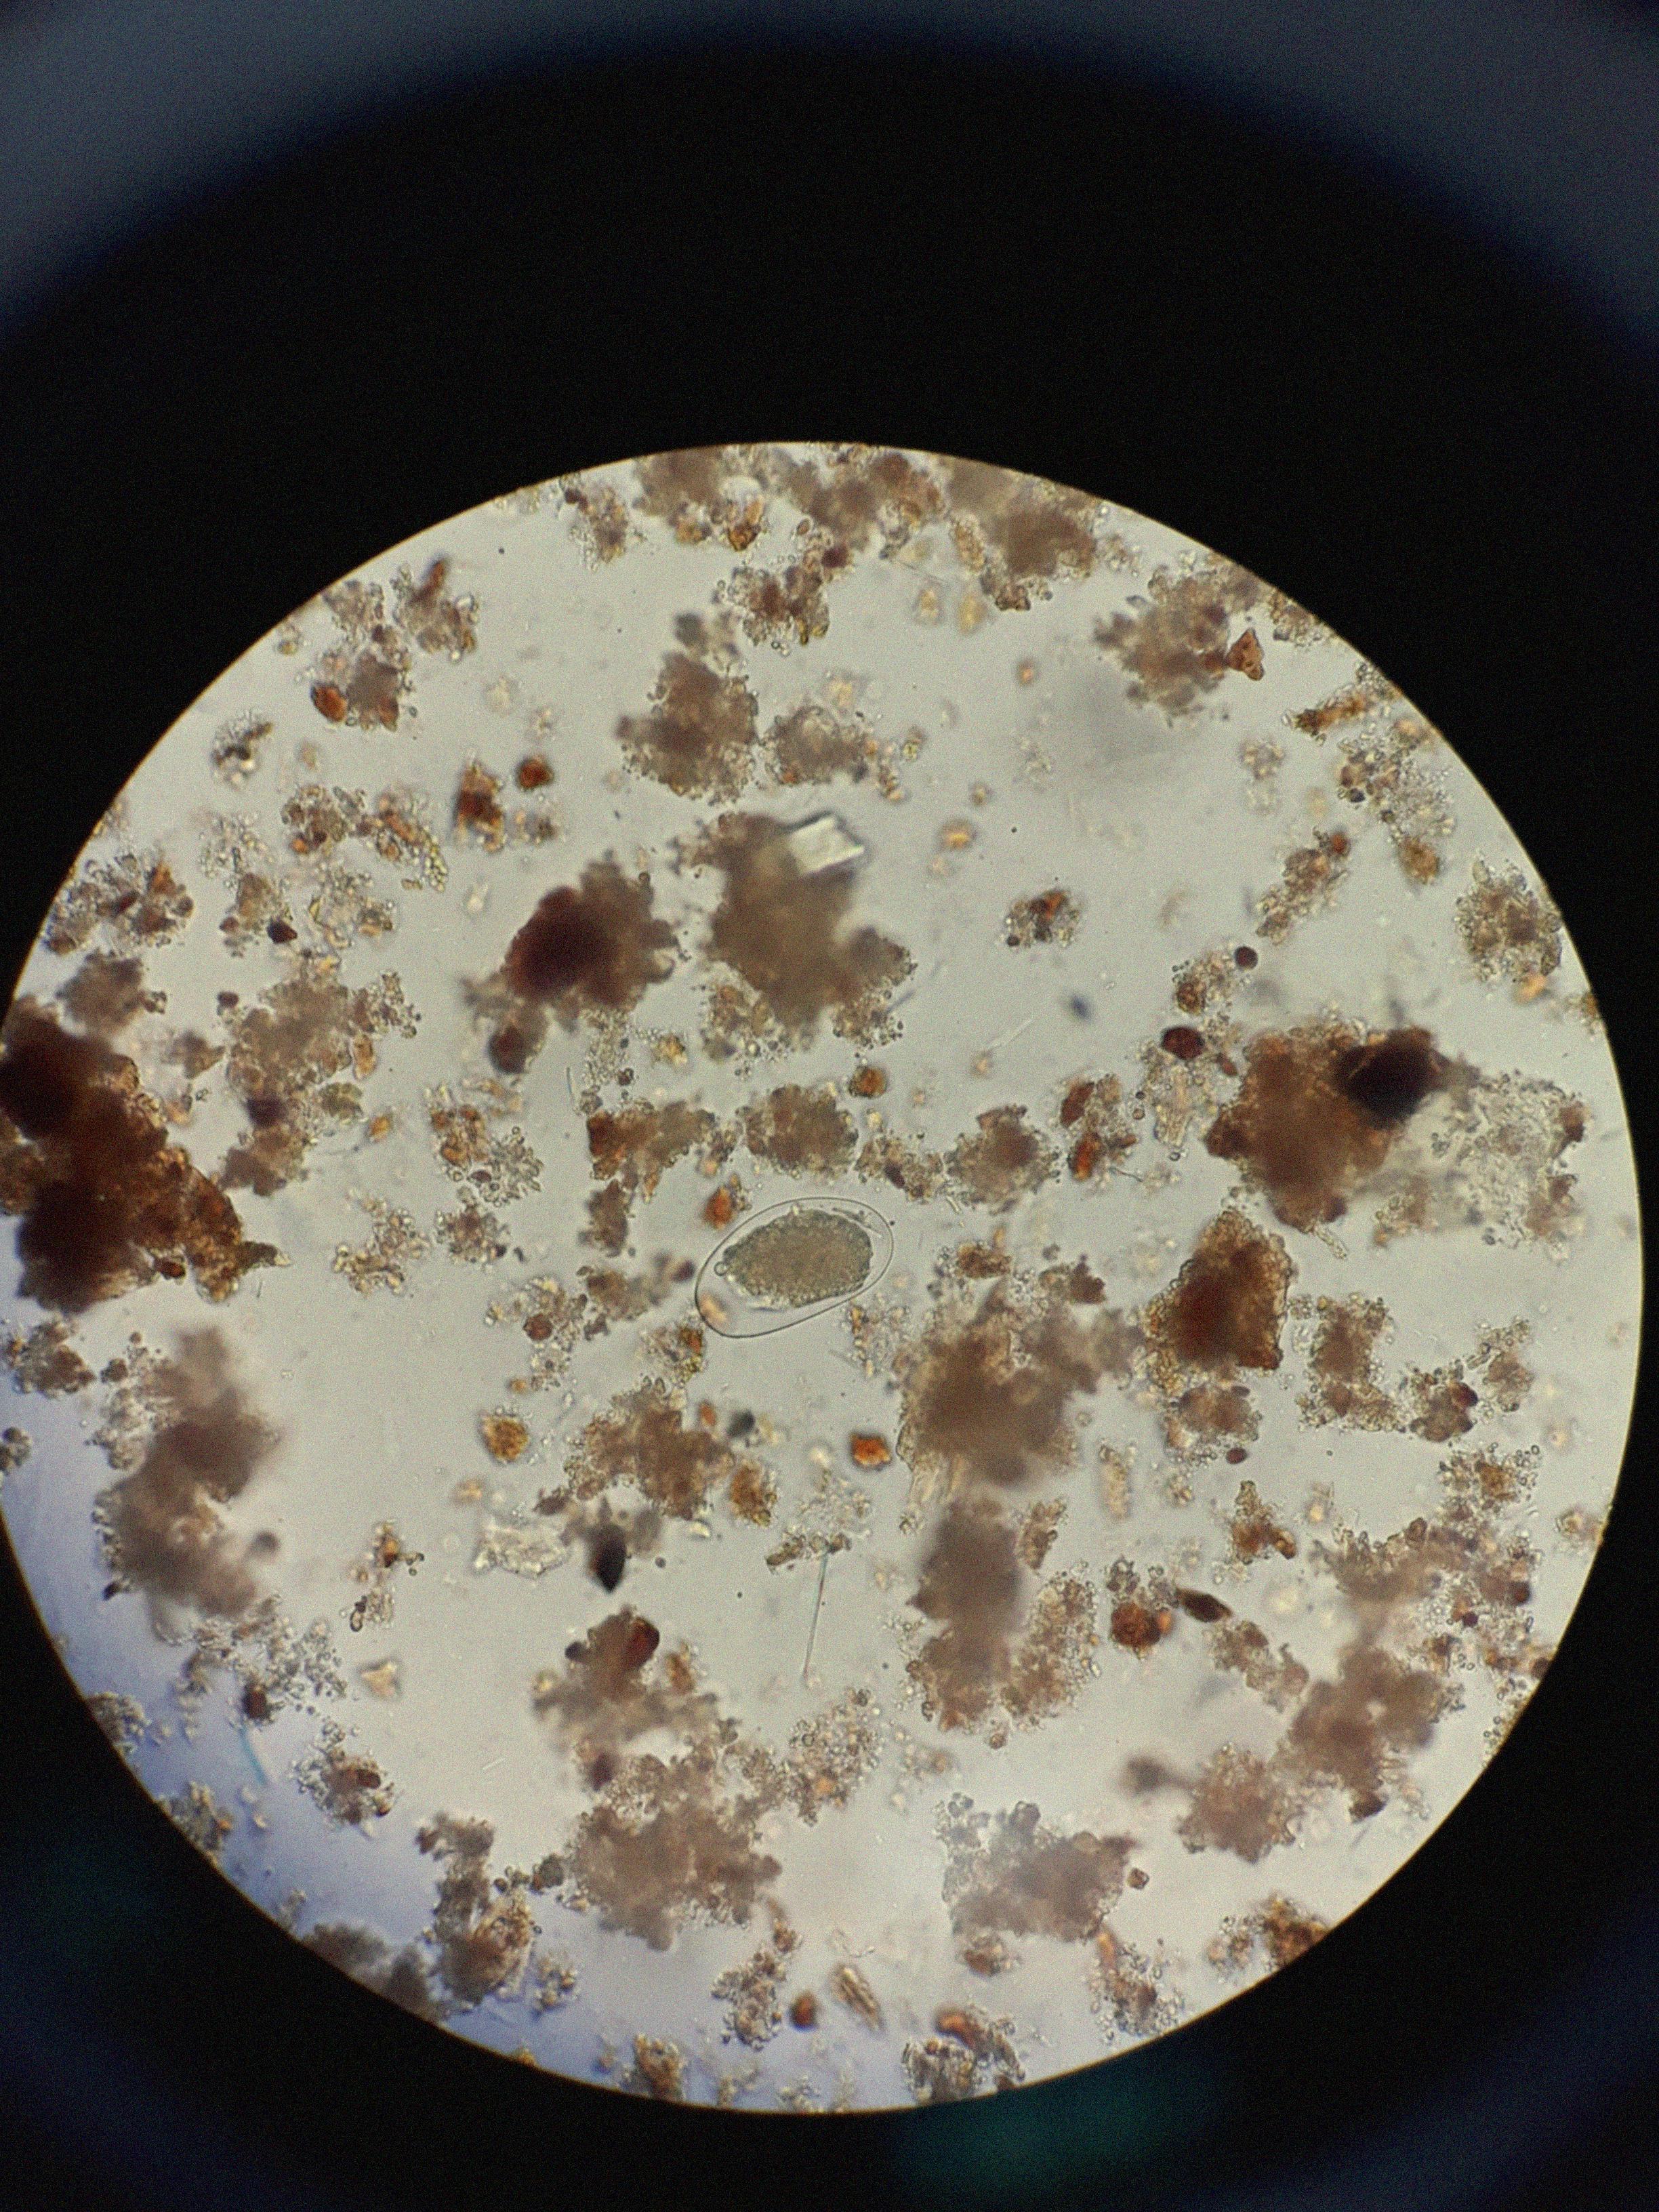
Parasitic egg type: Hookworm egg